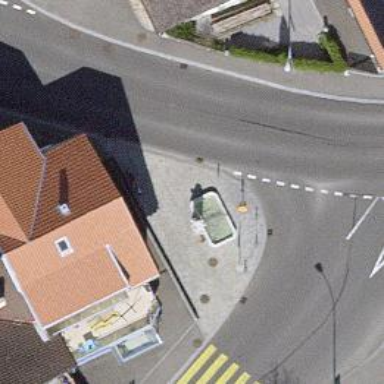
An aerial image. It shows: Beautiful fountain.